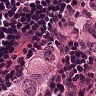
Metastatic tissue present: yes